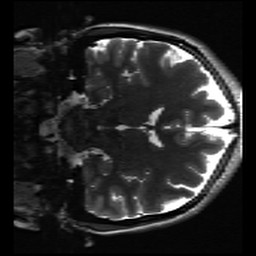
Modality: inplaneT2
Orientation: coronal